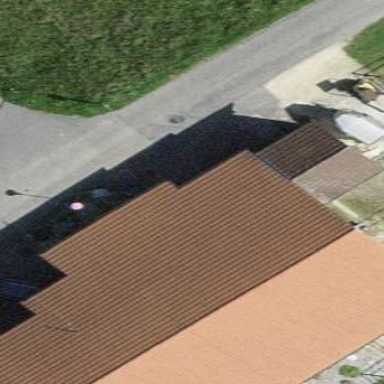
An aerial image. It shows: Farm building.